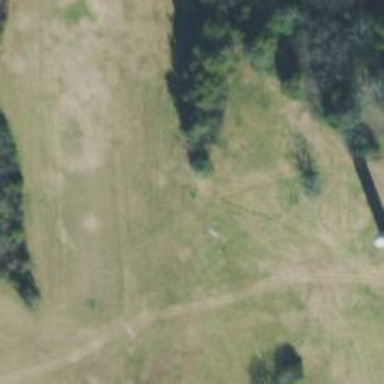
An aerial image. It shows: Disc golf tee.